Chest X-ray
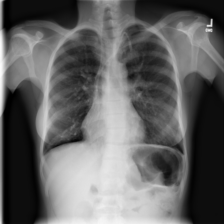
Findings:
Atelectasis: negative
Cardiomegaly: negative
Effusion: negative
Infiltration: negative
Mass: negative
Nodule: negative
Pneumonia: negative
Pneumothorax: negative
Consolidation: negative
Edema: negative
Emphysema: negative
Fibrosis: negative
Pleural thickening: negative
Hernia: negative